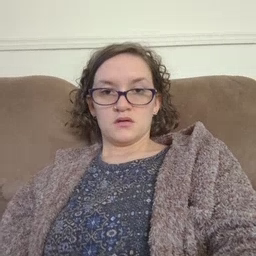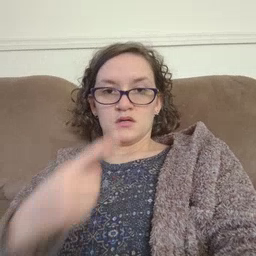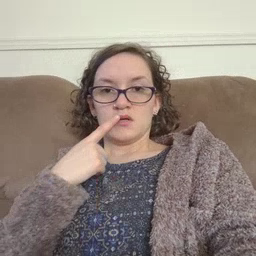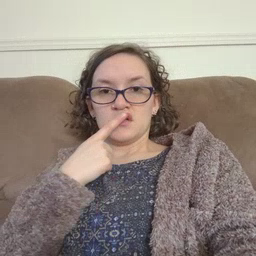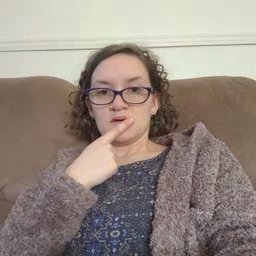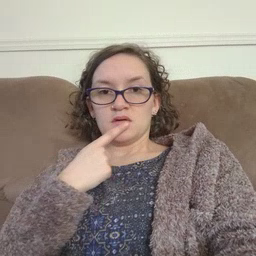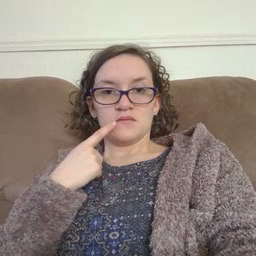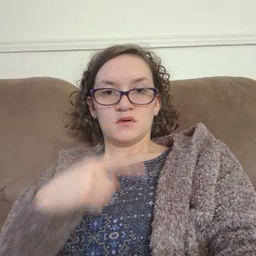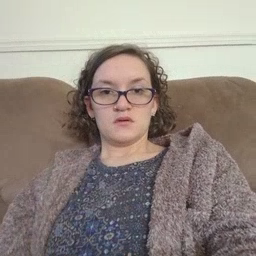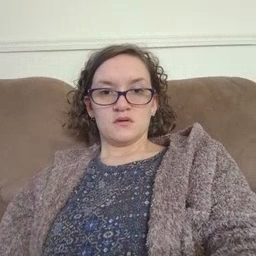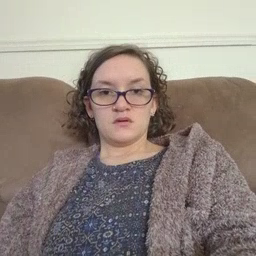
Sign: lips